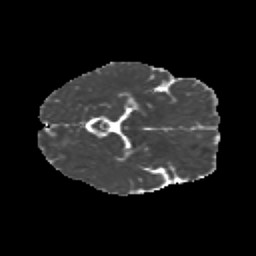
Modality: MD
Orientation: axial
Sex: male
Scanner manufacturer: siemens
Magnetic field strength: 3 T
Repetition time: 5 s
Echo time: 0.071 s